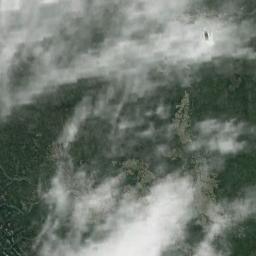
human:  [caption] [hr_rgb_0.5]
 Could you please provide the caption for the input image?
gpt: The stratus clouds are located above the land covered by dense vegetation .

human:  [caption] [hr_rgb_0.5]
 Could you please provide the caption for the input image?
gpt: A large cloud of white clouds floated over the farmland .

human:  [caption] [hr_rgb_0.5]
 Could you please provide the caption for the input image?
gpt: Large white clouds on green earth .

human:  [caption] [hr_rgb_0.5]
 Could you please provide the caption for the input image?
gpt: There are slices of gauzy clouds over a green plain .

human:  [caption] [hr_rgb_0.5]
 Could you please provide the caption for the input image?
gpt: The white cloud is above green land .